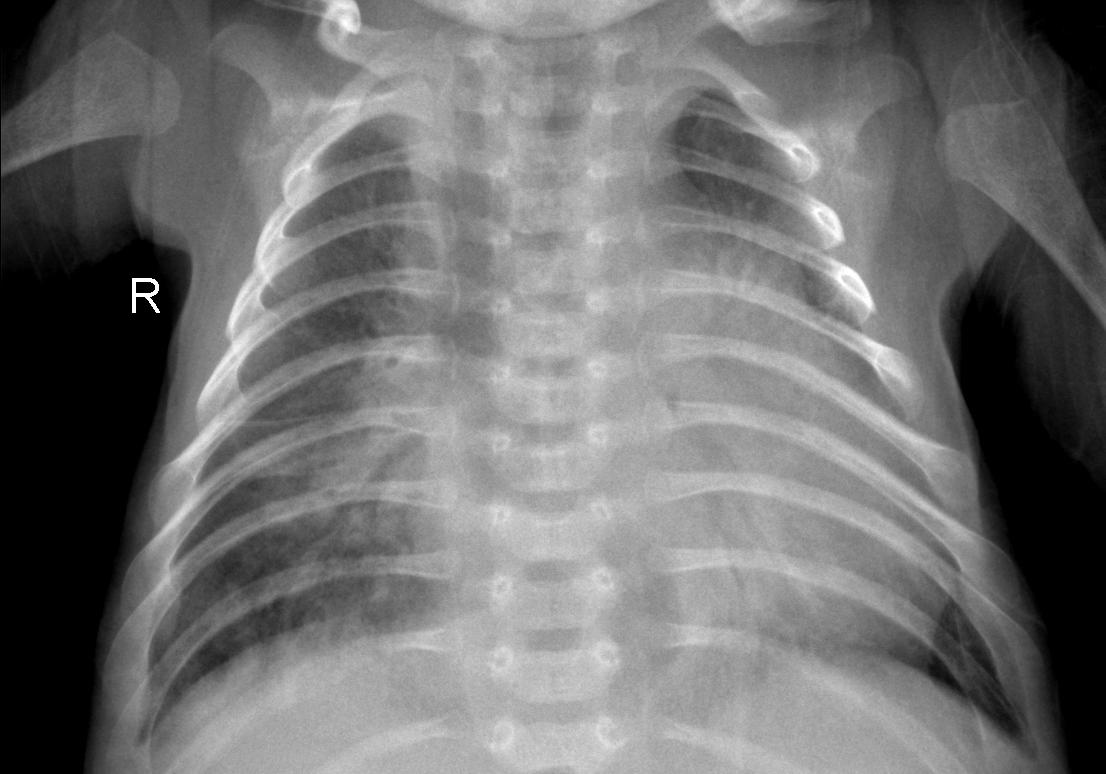
Diagnosis: PNEUMONIA